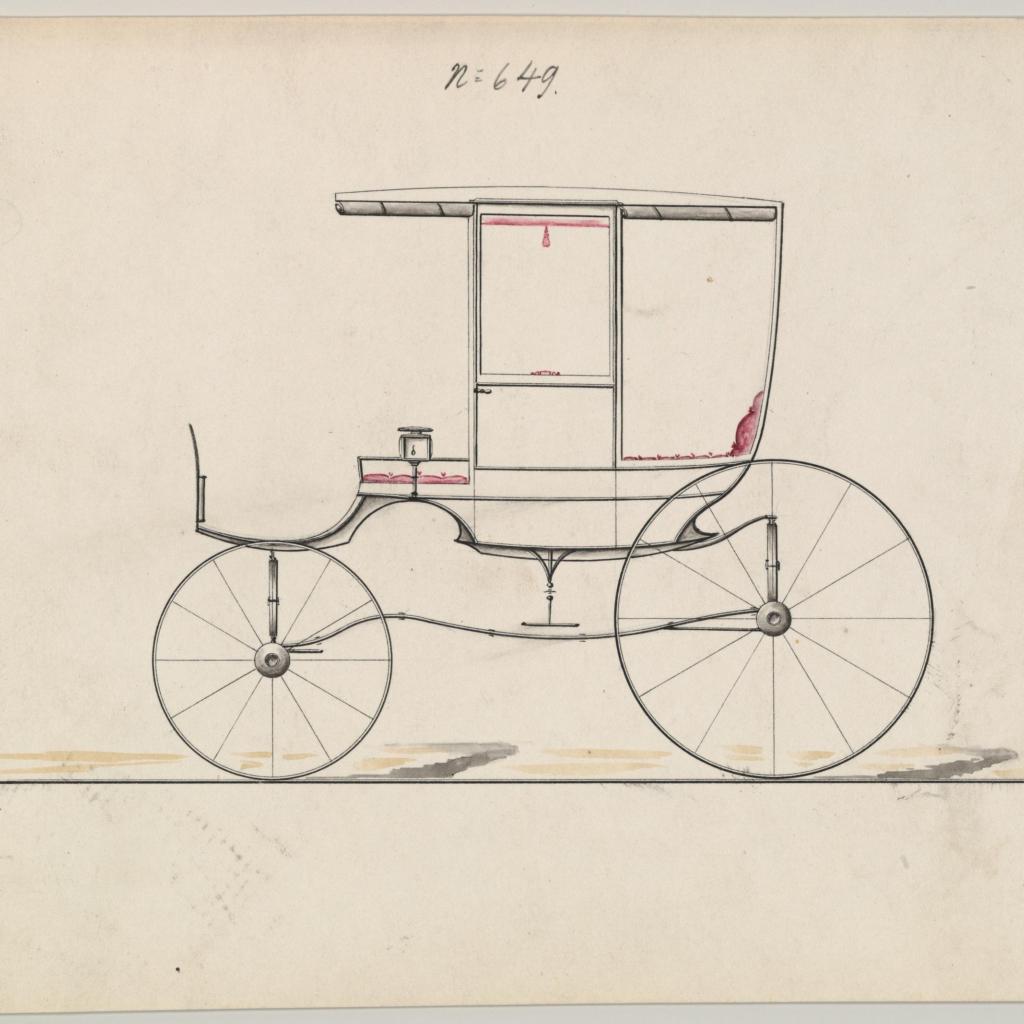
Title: Design for Rockaway, no. 649
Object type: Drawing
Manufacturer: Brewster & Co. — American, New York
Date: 1850–70
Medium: Pen and black ink, watercolor and gouache
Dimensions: sheet: 6 5/16 x 9 in. (16 x 22.9 cm)
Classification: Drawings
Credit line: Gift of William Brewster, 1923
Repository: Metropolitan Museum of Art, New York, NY